Question: Here's my layout file:
'''
<?xml version="1.0" encoding="utf-8"?>
<ScrollView xmlns:android="http://schemas.android.com/apk/res/android"
android:layout_width="fill_parent"
android:layout_height="fill_parent"
android:background="@drawable/yellow" >
<LinearLayout
android:layout_width="fill_parent"
android:layout_height="wrap_content"
android:orientation="vertical" >
<include
android:id="@+id/header"
layout="@layout/header" />
<LinearLayout
android:layout_width="fill_parent"
android:layout_height="fill_parent"
android:layout_marginTop="10dp"
android:background="@drawable/green"
android:orientation="vertical" >
<TextView/>
<TextView/>
<TextView/>
<TextView/>
</LinearLayout>
</LinearLayout>
</ScrollView>
'''
And here's how it looks:

is header, is ScrollView and is LinearLayout which I want to fill the space marked with red arrow.
I use one more LinearLayout which contains the header and green LinearLayout in order to use ScrollView.
: How do I make Green LinearLayout fill the entire space to the bottom?
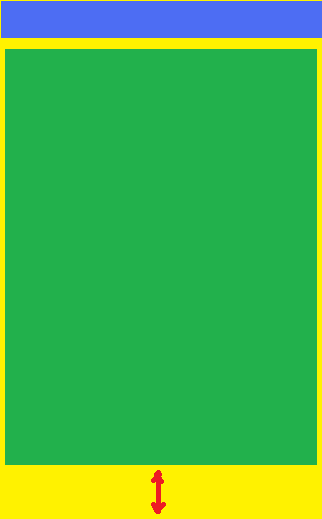
Answer: On the ScrollView, try to set the fill viewport to true.
You can do it either by xml or code.
<URL>